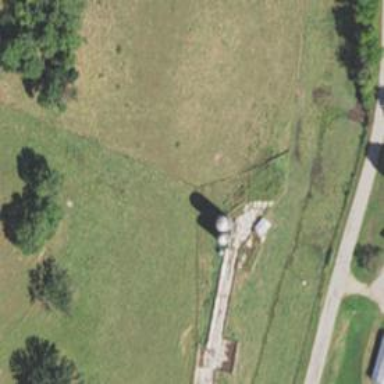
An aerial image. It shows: Silo.